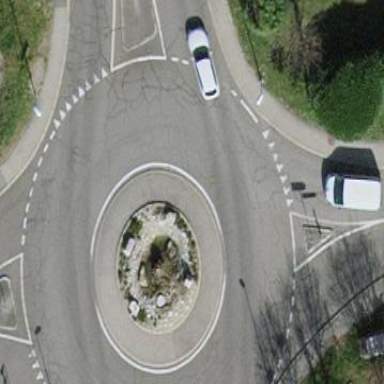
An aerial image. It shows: Secondary road with asphalt surface leading to roundabout.